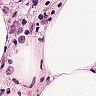
Metastatic tissue present: yes